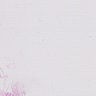
Metastatic tissue present: no